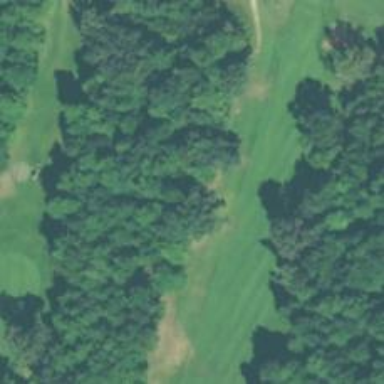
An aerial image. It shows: Path for both road and golf.